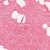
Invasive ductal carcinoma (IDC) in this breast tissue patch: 0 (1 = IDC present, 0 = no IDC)